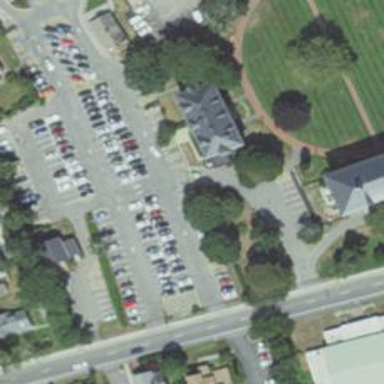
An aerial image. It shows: Parking space is available.